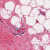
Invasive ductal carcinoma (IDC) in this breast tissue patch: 0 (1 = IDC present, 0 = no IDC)